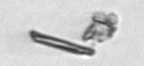
Label: fiber_TAG_external_detritus